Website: macys
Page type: cart
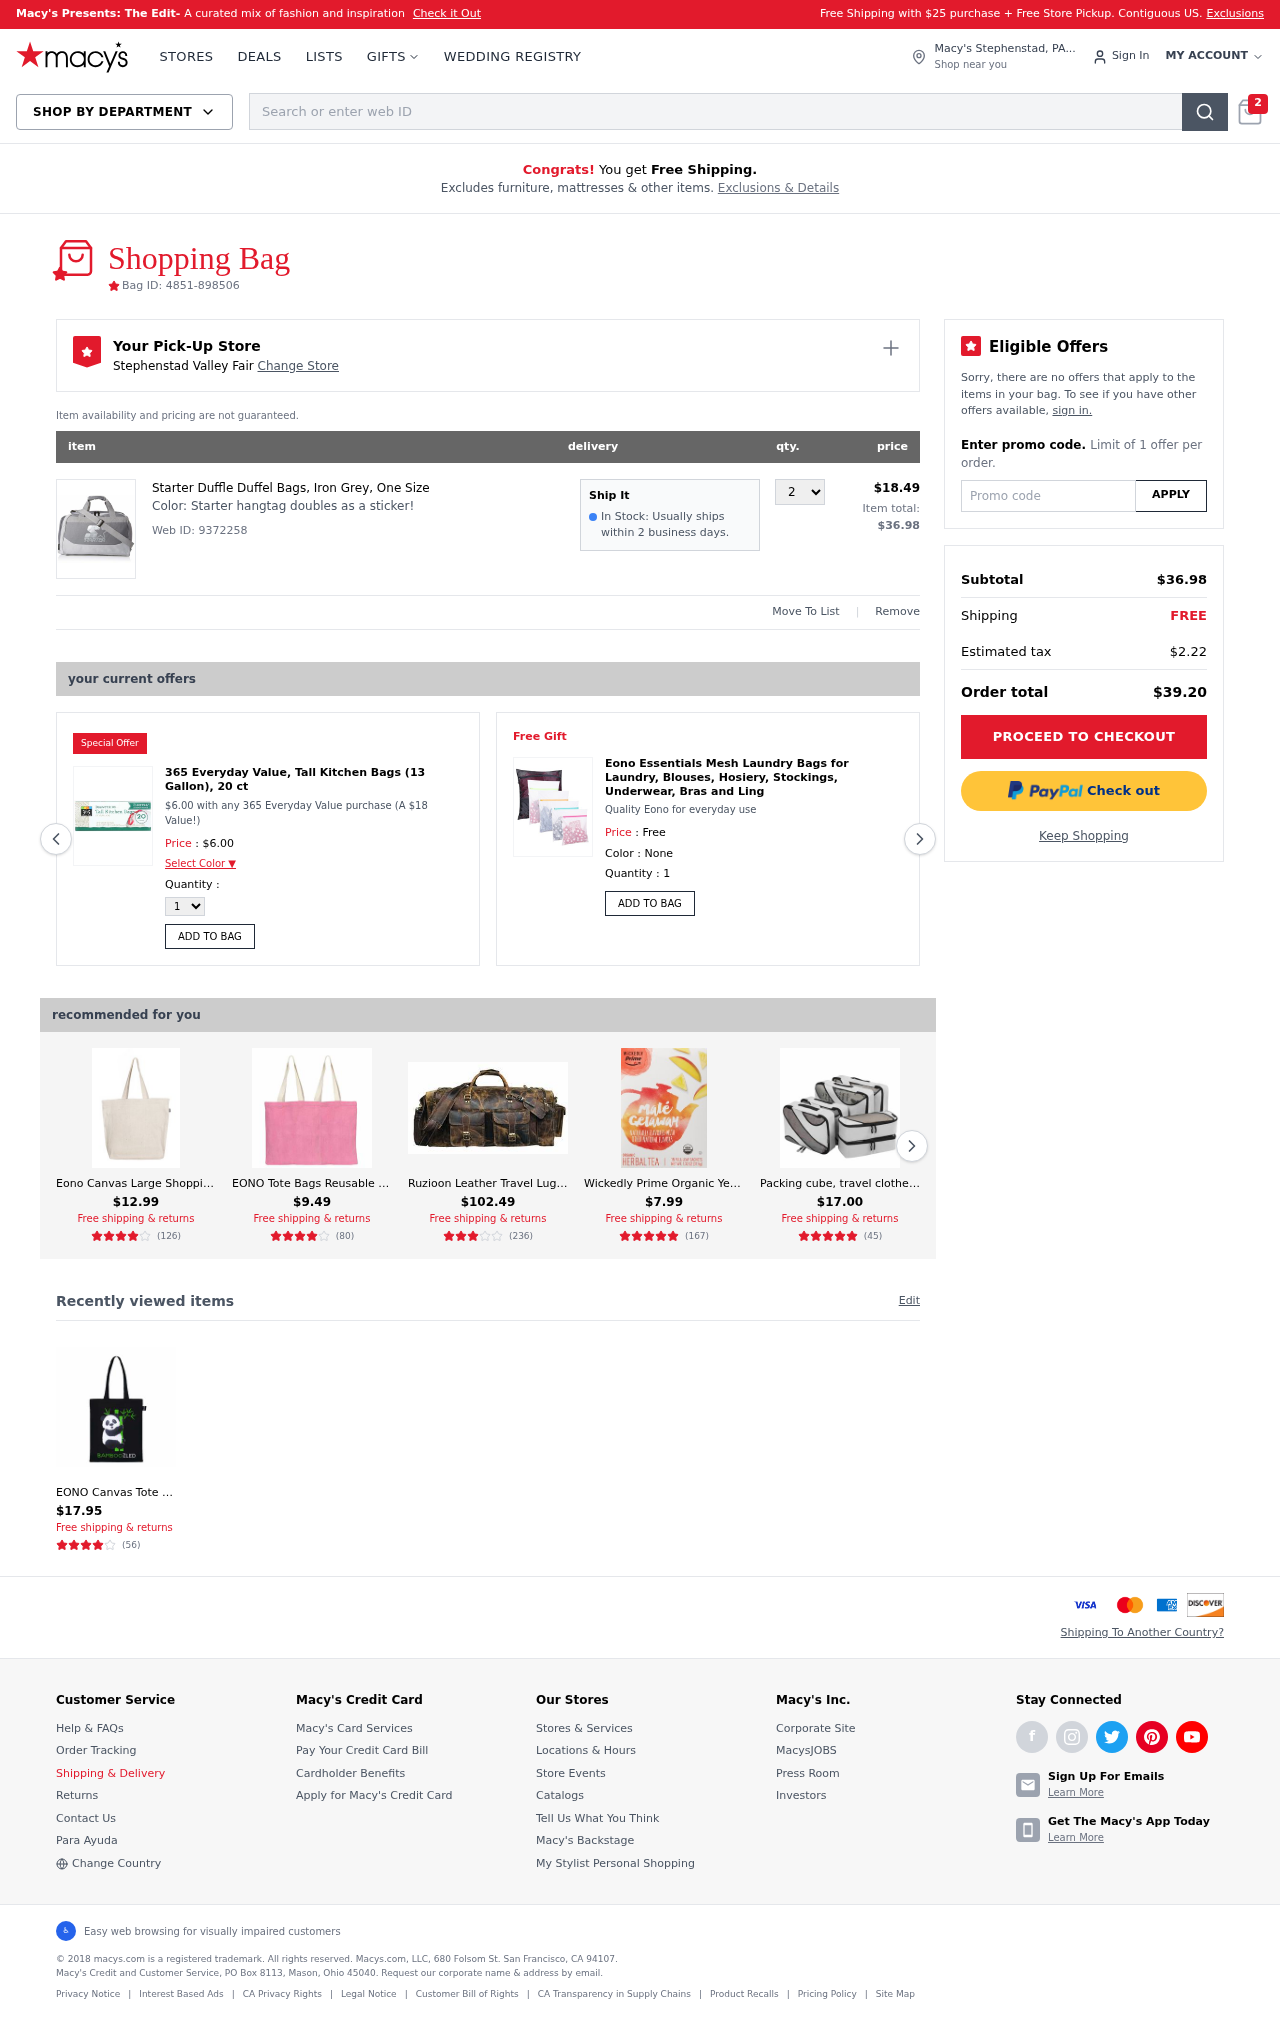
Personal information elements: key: PII_CITY
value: Stephenstad Valley Fair Change Store
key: PII_CITY_STATE
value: Stephenstad, PA
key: PII_PROMO_CODE
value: VIP7568
Product elements: key: PRODUCT1_DESC
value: Starter hangtag doubles as a sticker!
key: PRODUCT1_NAME
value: Starter Duffle Duffel Bags, Iron Grey, One Size
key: PRODUCT1_PRICE
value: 18.49
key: PRODUCT1_QUANTITY
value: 2
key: PRODUCT2_NAME
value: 365 Everyday Value, Tall Kitchen Bags (13 Gallon), 20 ct
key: PRODUCT2_PRICE
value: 6
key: PRODUCT3_DESC
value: Quality Eono for everyday use
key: PRODUCT3_NAME
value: Eono Essentials Mesh Laundry Bags for Laundry, Blouses, Hosiery, Stockings, Underwear, Bras and Ling
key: PRODUCT4_NAME
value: Eono Canvas Large Shopping Bag Reusable Shopping Bag Environmentally Friendly Grocery Shoulder Jute
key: PRODUCT4_NUM_RATINGS
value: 126
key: PRODUCT4_PRICE
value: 12.99
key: PRODUCT4_RATING
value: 3.5
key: PRODUCT5_NAME
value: EONO Tote Bags Reusable Shopping Bag Eco-Friendly Recycled Cotton Fabric Handbag Grocery Shoulder Pl
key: PRODUCT5_NUM_RATINGS
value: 80
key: PRODUCT5_PRICE
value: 9.49
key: PRODUCT5_RATING
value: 3.5
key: PRODUCT6_NAME
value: Ruzioon Leather Travel Luggage Bag, Mens Duffle Retro Carry on Handbag, Overnight Weekend Leather Ba
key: PRODUCT6_NUM_RATINGS
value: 236
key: PRODUCT6_PRICE
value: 102.49
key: PRODUCT6_RATING
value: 3.2
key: PRODUCT7_NAME
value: Wickedly Prime Organic Yerba Maté Tea, Full-Leaf Bags, 15 Count
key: PRODUCT7_NUM_RATINGS
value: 167
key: PRODUCT7_PRICE
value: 7.99
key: PRODUCT7_RATING
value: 4.5
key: PRODUCT8_NAME
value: Packing cube, travel clothes bag set, suitcase organiser travel cube, luggage organiser, packing bag
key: PRODUCT8_NUM_RATINGS
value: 45
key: PRODUCT8_PRICE
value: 17
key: PRODUCT8_RATING
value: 4.6
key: PRODUCT9_NAME
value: EONO Canvas Tote Bag Reusable Shopping Bag Eco-Friendly Grocery Shoulder Cotton Bags for Women, Men,
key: PRODUCT9_NUM_RATINGS
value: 56
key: PRODUCT9_PRICE
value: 17.95
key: PRODUCT9_RATING
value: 3.8
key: PRODUCT2_DESC
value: $6.00 with any 365 Everyday Value purchase (A $18 Value!)
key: PRODUCT1_WEB_ID
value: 9372258
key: PRODUCT1_TOTAL
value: $36.98
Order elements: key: ORDER_NUM_ITEMS
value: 2
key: ORDER_ID
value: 4851-898506
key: ORDER_SUBTOTAL
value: $36.98
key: ORDER_TAX
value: $2.22
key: ORDER_TOTAL
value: $39.20
Search elements: key: HEADER_SEARCH
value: Search or enter web ID